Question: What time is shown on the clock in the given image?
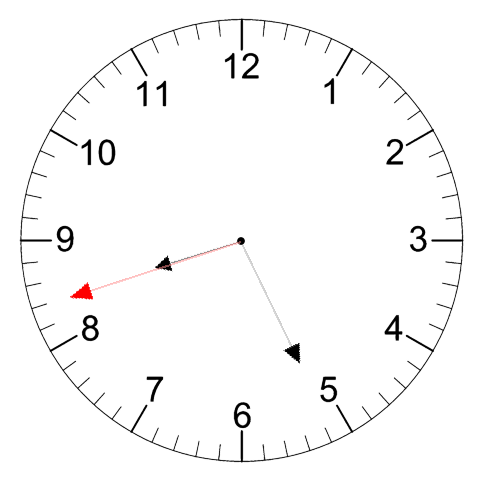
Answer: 08:25:42